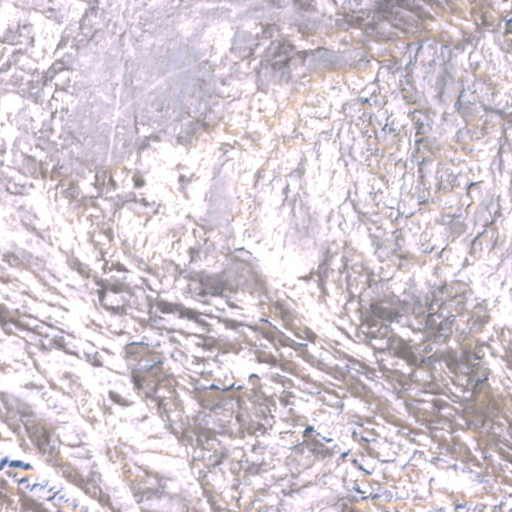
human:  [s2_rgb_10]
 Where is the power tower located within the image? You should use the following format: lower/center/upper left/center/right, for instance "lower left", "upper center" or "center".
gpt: The power tower is located in the left of the image.
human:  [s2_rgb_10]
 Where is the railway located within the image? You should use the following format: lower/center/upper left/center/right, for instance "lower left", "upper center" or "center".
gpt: The railway is located in the lower right of the image.
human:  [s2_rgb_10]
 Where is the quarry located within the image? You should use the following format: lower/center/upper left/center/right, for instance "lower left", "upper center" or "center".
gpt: There is no quarry in the image.